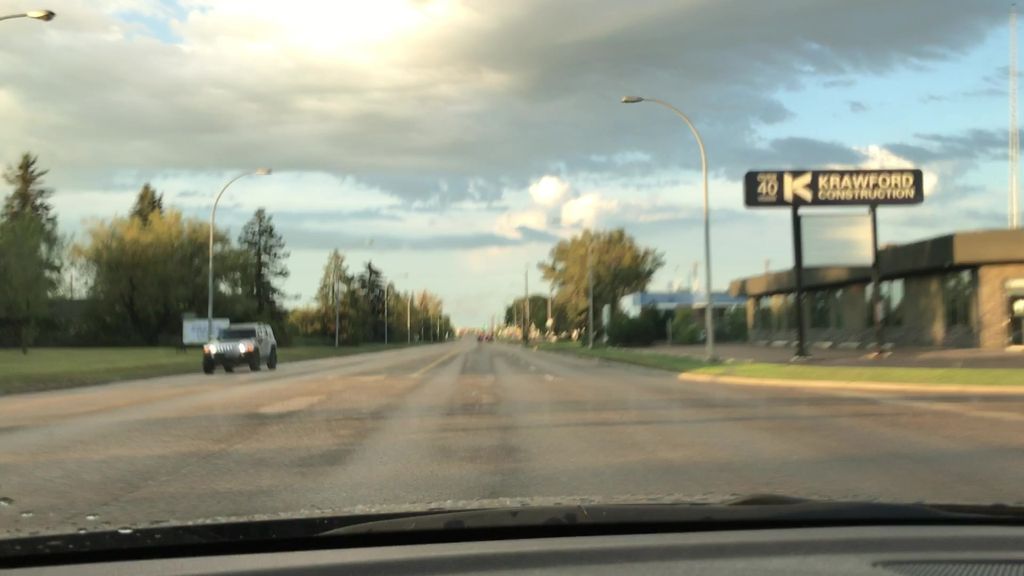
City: edmonton